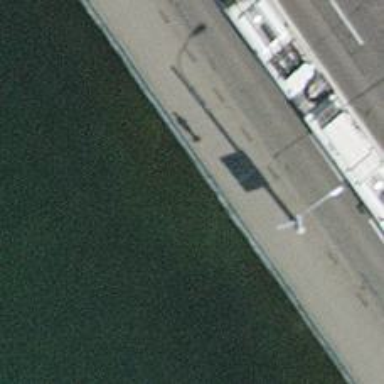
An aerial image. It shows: Support pole.